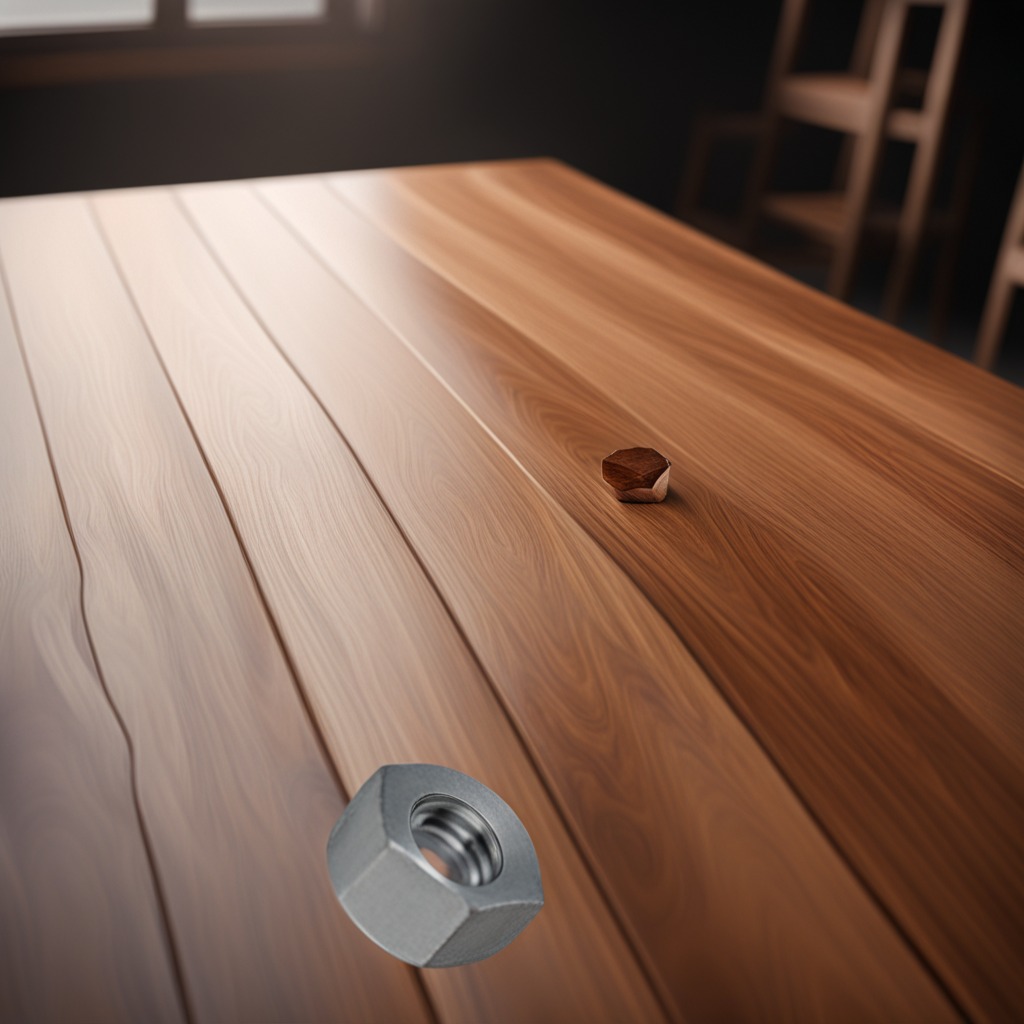
A metal nut is lying on a wooden table in a carpentry studio.